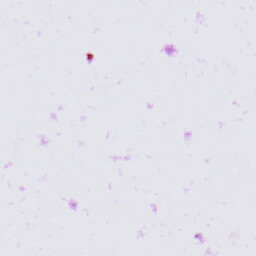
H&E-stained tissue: Prostate